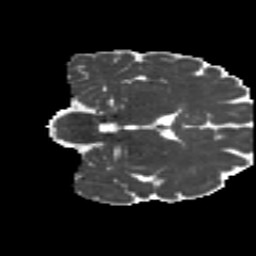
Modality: MD
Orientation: coronal
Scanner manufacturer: siemens
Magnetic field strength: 3 T
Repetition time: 4.16 s
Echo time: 0.0806 s